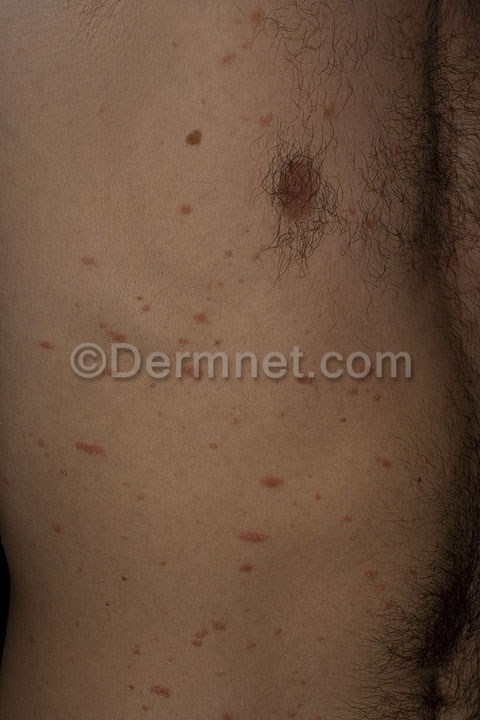
Disease: Psoriasis pictures Lichen Planus and related diseases